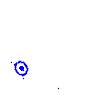
Particle: kaon